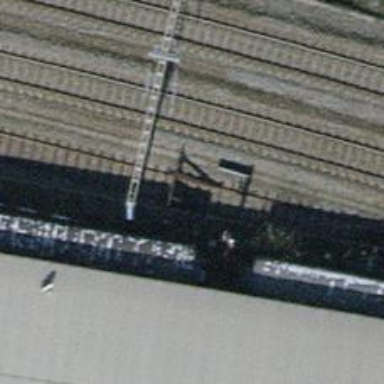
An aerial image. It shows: Railway buffer stop.